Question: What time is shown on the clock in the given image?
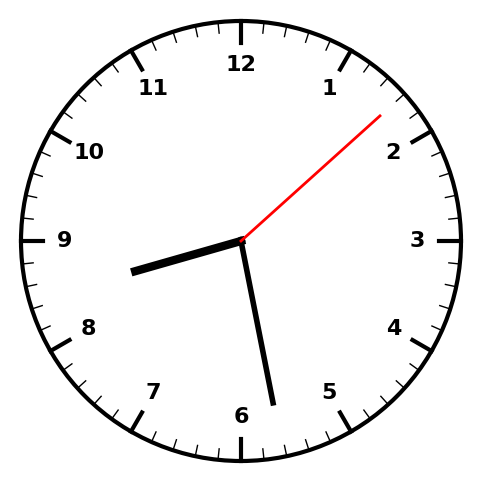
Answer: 08:28:08